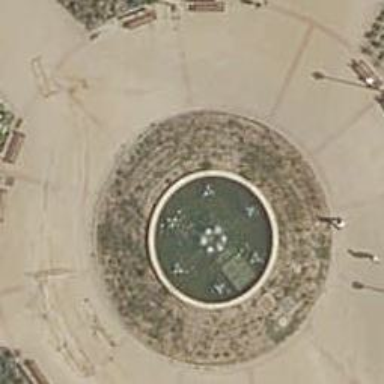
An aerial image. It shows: Beautiful fountain.